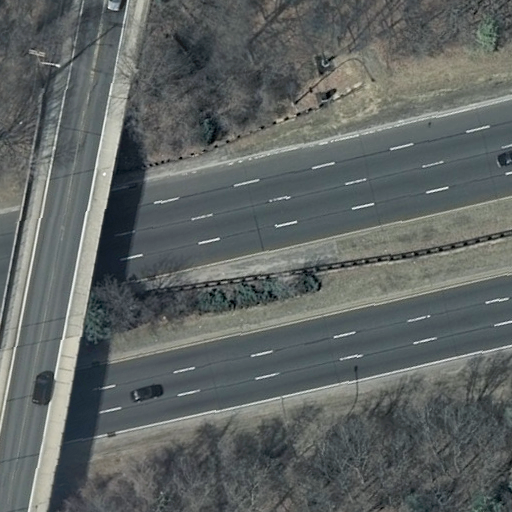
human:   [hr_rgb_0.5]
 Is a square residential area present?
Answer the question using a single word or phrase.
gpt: no

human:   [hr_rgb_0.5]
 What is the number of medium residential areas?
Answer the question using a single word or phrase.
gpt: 0

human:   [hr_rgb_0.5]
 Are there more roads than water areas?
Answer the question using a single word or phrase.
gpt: yes

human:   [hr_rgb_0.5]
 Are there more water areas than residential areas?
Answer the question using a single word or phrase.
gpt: no

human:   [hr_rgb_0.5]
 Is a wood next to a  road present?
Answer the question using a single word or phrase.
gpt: yes

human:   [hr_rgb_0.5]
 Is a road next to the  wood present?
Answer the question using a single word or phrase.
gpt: yes

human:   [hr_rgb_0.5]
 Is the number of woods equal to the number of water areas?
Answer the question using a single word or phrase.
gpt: no

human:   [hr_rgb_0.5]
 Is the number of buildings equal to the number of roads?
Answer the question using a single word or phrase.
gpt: no

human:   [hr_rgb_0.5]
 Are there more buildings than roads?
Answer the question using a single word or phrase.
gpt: no

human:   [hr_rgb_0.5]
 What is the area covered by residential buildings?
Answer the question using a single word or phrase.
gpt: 0m2

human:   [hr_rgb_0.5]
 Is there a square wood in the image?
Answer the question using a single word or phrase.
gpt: no

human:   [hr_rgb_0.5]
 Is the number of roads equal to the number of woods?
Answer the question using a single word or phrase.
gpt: no

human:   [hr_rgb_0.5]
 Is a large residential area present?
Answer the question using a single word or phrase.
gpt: yes

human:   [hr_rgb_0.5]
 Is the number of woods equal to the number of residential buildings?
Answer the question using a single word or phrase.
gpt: no

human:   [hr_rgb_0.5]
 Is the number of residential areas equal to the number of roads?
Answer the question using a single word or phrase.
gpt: no

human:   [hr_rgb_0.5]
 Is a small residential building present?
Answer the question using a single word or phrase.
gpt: no

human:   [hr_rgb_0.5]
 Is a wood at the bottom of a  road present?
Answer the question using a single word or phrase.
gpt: no

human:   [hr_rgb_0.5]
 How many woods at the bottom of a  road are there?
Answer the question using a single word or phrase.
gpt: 0

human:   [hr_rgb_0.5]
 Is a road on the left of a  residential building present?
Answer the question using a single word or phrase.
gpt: no

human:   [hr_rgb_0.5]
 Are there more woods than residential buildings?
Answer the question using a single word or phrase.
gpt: yes

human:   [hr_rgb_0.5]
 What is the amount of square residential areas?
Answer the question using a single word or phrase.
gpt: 0

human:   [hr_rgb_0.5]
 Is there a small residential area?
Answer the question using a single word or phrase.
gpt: no

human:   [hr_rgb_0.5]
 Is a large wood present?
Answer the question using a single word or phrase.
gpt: yes

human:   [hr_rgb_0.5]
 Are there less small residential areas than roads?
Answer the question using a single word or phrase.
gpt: yes

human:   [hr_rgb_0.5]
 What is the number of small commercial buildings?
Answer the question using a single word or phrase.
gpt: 0

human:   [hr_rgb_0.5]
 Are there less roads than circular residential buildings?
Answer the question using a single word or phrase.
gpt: no

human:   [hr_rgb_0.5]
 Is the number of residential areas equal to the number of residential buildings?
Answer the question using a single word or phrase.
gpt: no

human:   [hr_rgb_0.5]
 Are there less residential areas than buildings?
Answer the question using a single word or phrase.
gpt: no

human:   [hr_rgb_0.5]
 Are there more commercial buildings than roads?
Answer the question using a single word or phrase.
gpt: no

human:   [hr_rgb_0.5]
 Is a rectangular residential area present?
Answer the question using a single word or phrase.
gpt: yes

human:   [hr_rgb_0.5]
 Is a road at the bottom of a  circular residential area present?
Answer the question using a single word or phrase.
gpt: no

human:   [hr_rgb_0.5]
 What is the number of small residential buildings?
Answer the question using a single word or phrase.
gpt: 0

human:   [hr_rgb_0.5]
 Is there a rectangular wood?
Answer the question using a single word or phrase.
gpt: yes

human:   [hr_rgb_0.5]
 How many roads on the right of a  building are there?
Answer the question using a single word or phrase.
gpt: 0

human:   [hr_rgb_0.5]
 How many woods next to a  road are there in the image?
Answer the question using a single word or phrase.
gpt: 1

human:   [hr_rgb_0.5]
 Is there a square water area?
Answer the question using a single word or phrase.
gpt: no